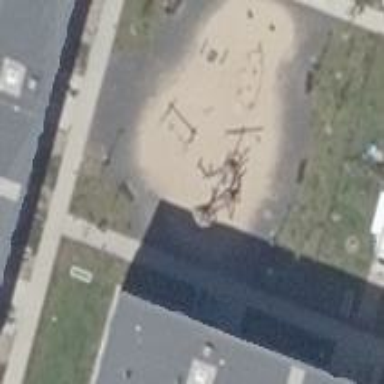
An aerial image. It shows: Playground featuring swings.